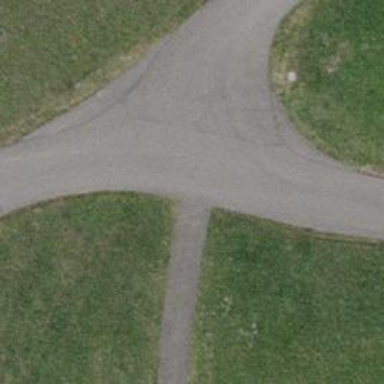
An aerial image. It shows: Well-maintained track road with grade 1 tracktype.